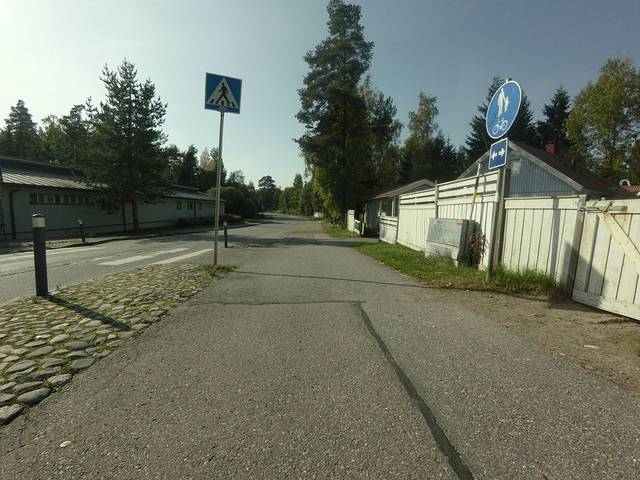
Region: Finland
Coordinates: 60.181, 24.668